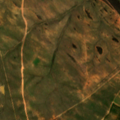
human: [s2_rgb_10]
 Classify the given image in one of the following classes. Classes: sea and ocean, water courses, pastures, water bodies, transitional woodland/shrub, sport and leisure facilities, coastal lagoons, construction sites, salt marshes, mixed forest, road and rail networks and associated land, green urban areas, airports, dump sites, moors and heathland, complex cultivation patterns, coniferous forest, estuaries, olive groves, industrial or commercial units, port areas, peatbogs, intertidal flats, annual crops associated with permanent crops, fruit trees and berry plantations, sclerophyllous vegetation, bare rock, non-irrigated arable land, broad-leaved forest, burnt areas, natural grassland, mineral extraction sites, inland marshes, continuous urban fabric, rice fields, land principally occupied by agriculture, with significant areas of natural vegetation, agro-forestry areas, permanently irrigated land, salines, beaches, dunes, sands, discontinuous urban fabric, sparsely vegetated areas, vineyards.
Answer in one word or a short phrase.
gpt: non-irrigated arable land, land principally occupied by agriculture, with significant areas of natural vegetation